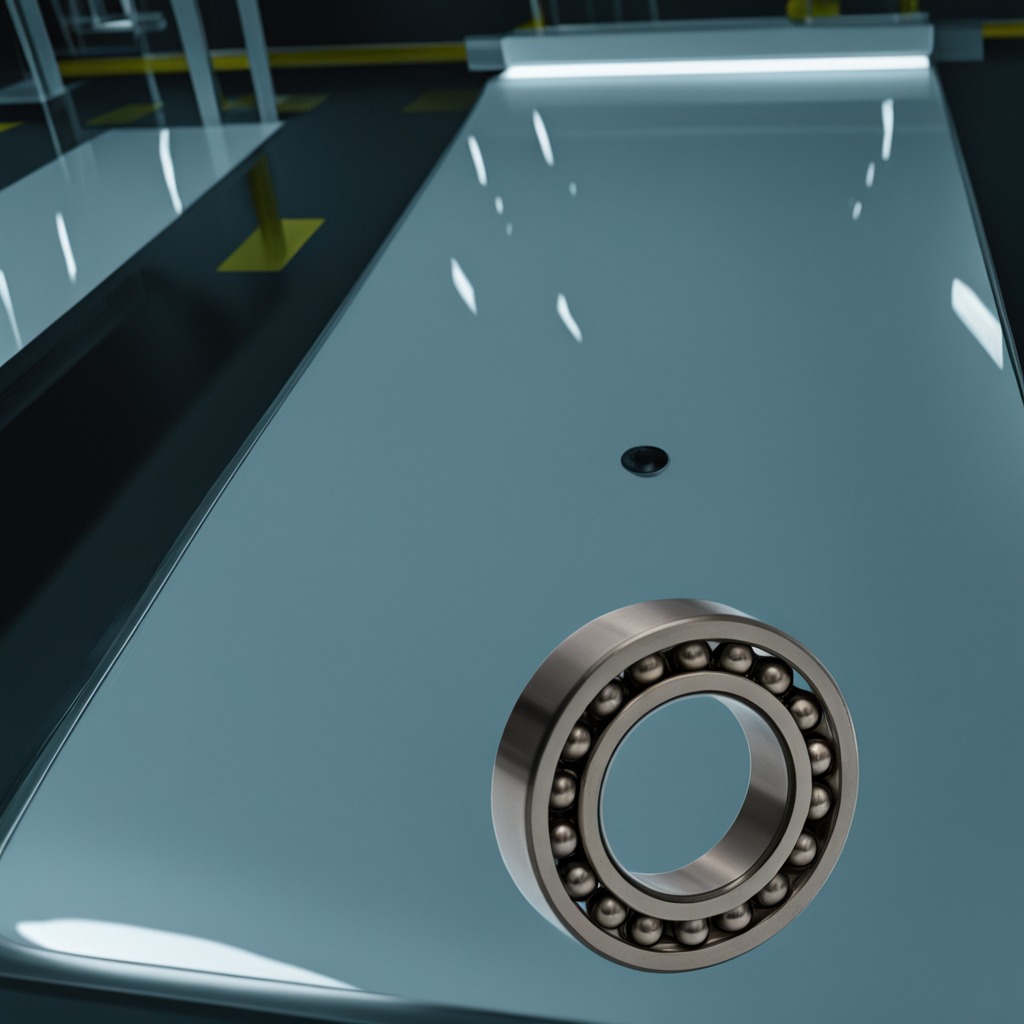
A metal ball bearing is lying on the table.